Question: In Extjs 4 every column has an option for selecting the visible columns, like this:

How can I replicate the same functionality into the grid's topbar?
Thank you.
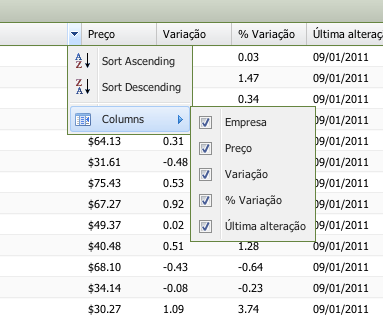
Answer: Of course you can. Just see the source of 'Ext.grid.header.Container #getMenu #getMenuItems'
- <URL>